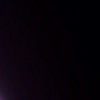
Label: space